Interaction volume radius: 5 \u00c5
Interaction volume height: 30 \u00c5
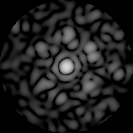
Disorder parameter: 0.7321